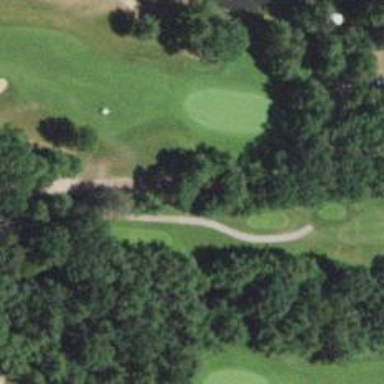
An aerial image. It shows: Path for both road and golf.